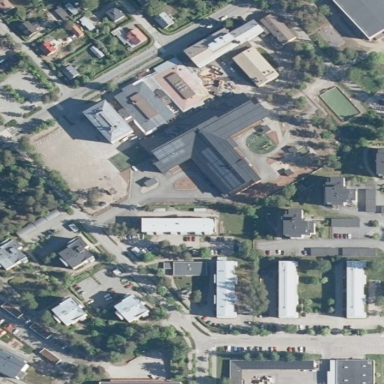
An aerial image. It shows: School.